Question: I recently ran the updates on xcode9 and I'm getting blank space on the right side of the screen(about 10px) for every view controllers when I run on the simulators. Is there anyone getting same errors?. I didn't set any specific constraints. I uploadad on github just in case. Does anyone know how to solve this problem?

<URL>
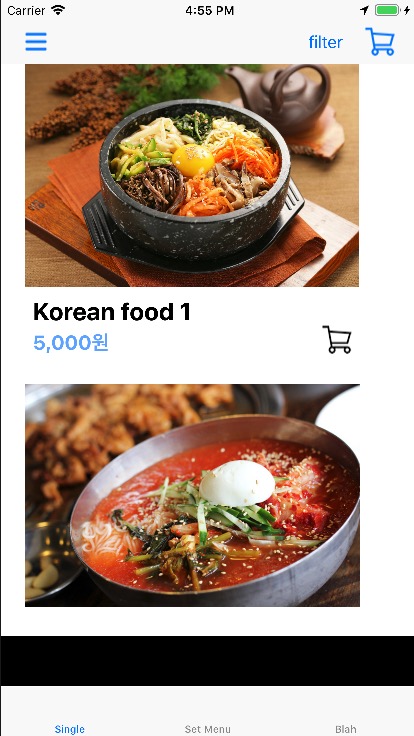
Answer: After looking into your project, I noticed that the table view of 'SingleViewController' (on the main storyboard) does not has the appropriate constraints, also its size and origin are incorrect. What you should do is to edit the frame (from IB size inspector) of the table view to be:
<URL>
instead of:
<URL>
Also, you should setup the appropriate constraints for it:
Select the table view and tap "Add New Constraints":
<URL>
Note that I added four Constraints: top, lead, trail and bottom with 0 values.
That's should fixed your issue.
Also, I would recommend to setup constrains for of the other views in your project to avoid such an invalid layout...